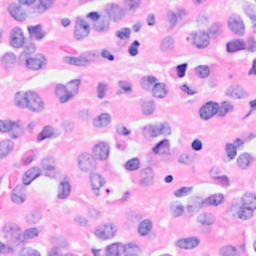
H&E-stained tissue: Breast